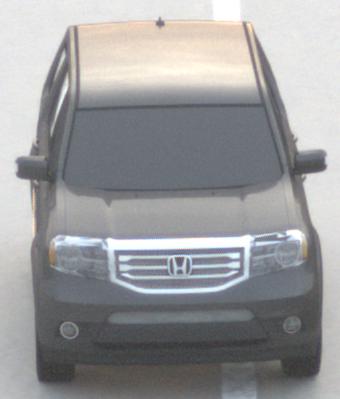
Make: Honda
Model: Pilot
Detailed model: Gen. 2 Facelift
Model produced from: 2012
Model produced until: 2015
Doors: 5
Color: gray
Road condition: dry road
Daytime: sunrise or sunset
Contrast: low contrast